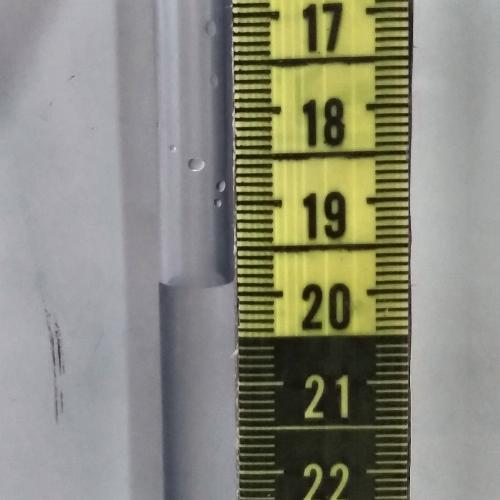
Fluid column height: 19.9 cm